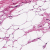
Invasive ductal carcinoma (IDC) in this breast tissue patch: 0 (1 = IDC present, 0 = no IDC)